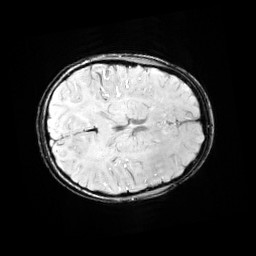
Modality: SWI
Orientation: axial
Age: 12
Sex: female
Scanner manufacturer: siemens
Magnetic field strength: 3 T
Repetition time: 0.027 s
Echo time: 0.02 s